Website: home-depot
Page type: billing-address
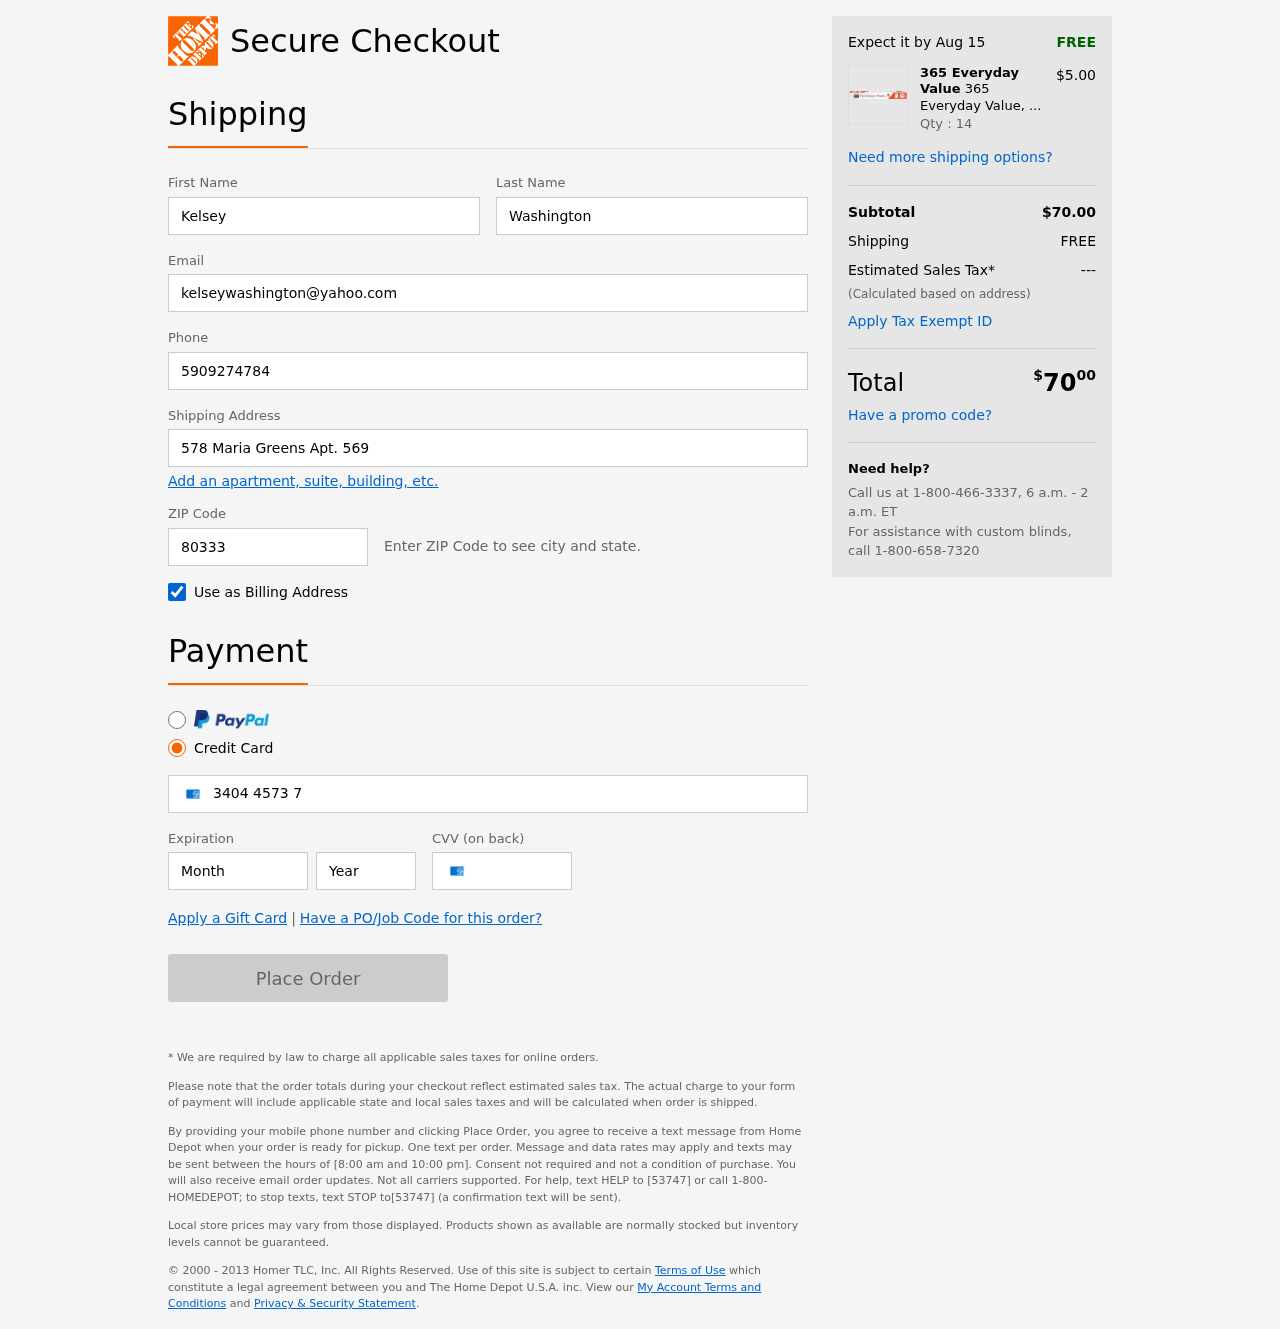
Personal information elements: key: PII_FIRSTNAME
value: Kelsey
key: PII_LASTNAME
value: Washington
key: PII_EMAIL
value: kelseywashington@yahoo.com
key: PII_PHONE
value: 5909274784
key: PII_STREET
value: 578 Maria Greens Apt. 569
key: PII_POSTCODE
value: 80333
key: PII_CARD_NUMBER
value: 3404 4573 7499 109
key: PII_CARD_EXPIRY_MONTH
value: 06
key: PII_CARD_CVV
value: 2435
Product elements: key: PRODUCT1_BRAND
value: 365 Everyday Value
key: PRODUCT1_NAME
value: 365 Everyday Value, Parchment Paper, 72 SQ FT
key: PRODUCT1_PRICE
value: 5
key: PRODUCT1_QUANTITY
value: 14
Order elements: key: ORDER_DELIVERY_DATE
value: Aug 15
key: ORDER_SUBTOTAL
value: $70.00
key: ORDER_SHIPPING_COST
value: FREE
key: ORDER_TAX
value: ---
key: ORDER_TOTAL2
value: $7000